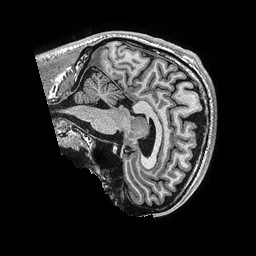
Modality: T1w
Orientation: sagittal
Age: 28
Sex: male
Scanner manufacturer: ge
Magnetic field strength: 3 T
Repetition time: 0.006952 s
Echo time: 0.00292 s